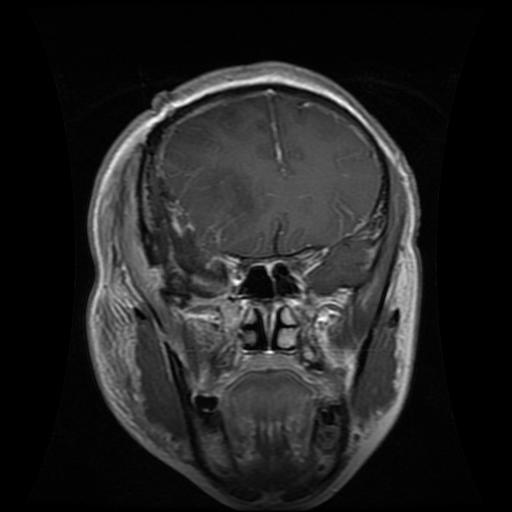
Label: glioma